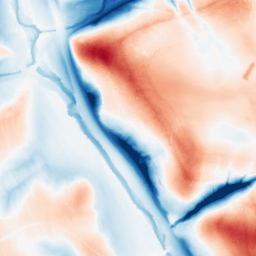
Category: classical
Decomposition family: gaussian_anisotropic
Decomposition parameters: sigma_x: 20
sigma_y: 20
Upsampling method: sinc_blackman
Upsampling parameters: scale: 2
kernel_size: 16
Upsampling scale: 2